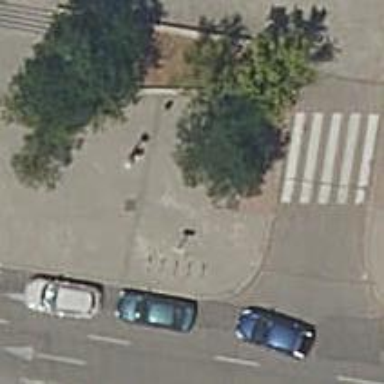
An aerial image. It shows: Bicycle parking area with stands available.